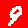
Digit: 9